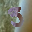
Label: 3